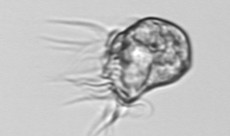
Label: Leegaardiella_ovalis